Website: lowes
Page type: review-order
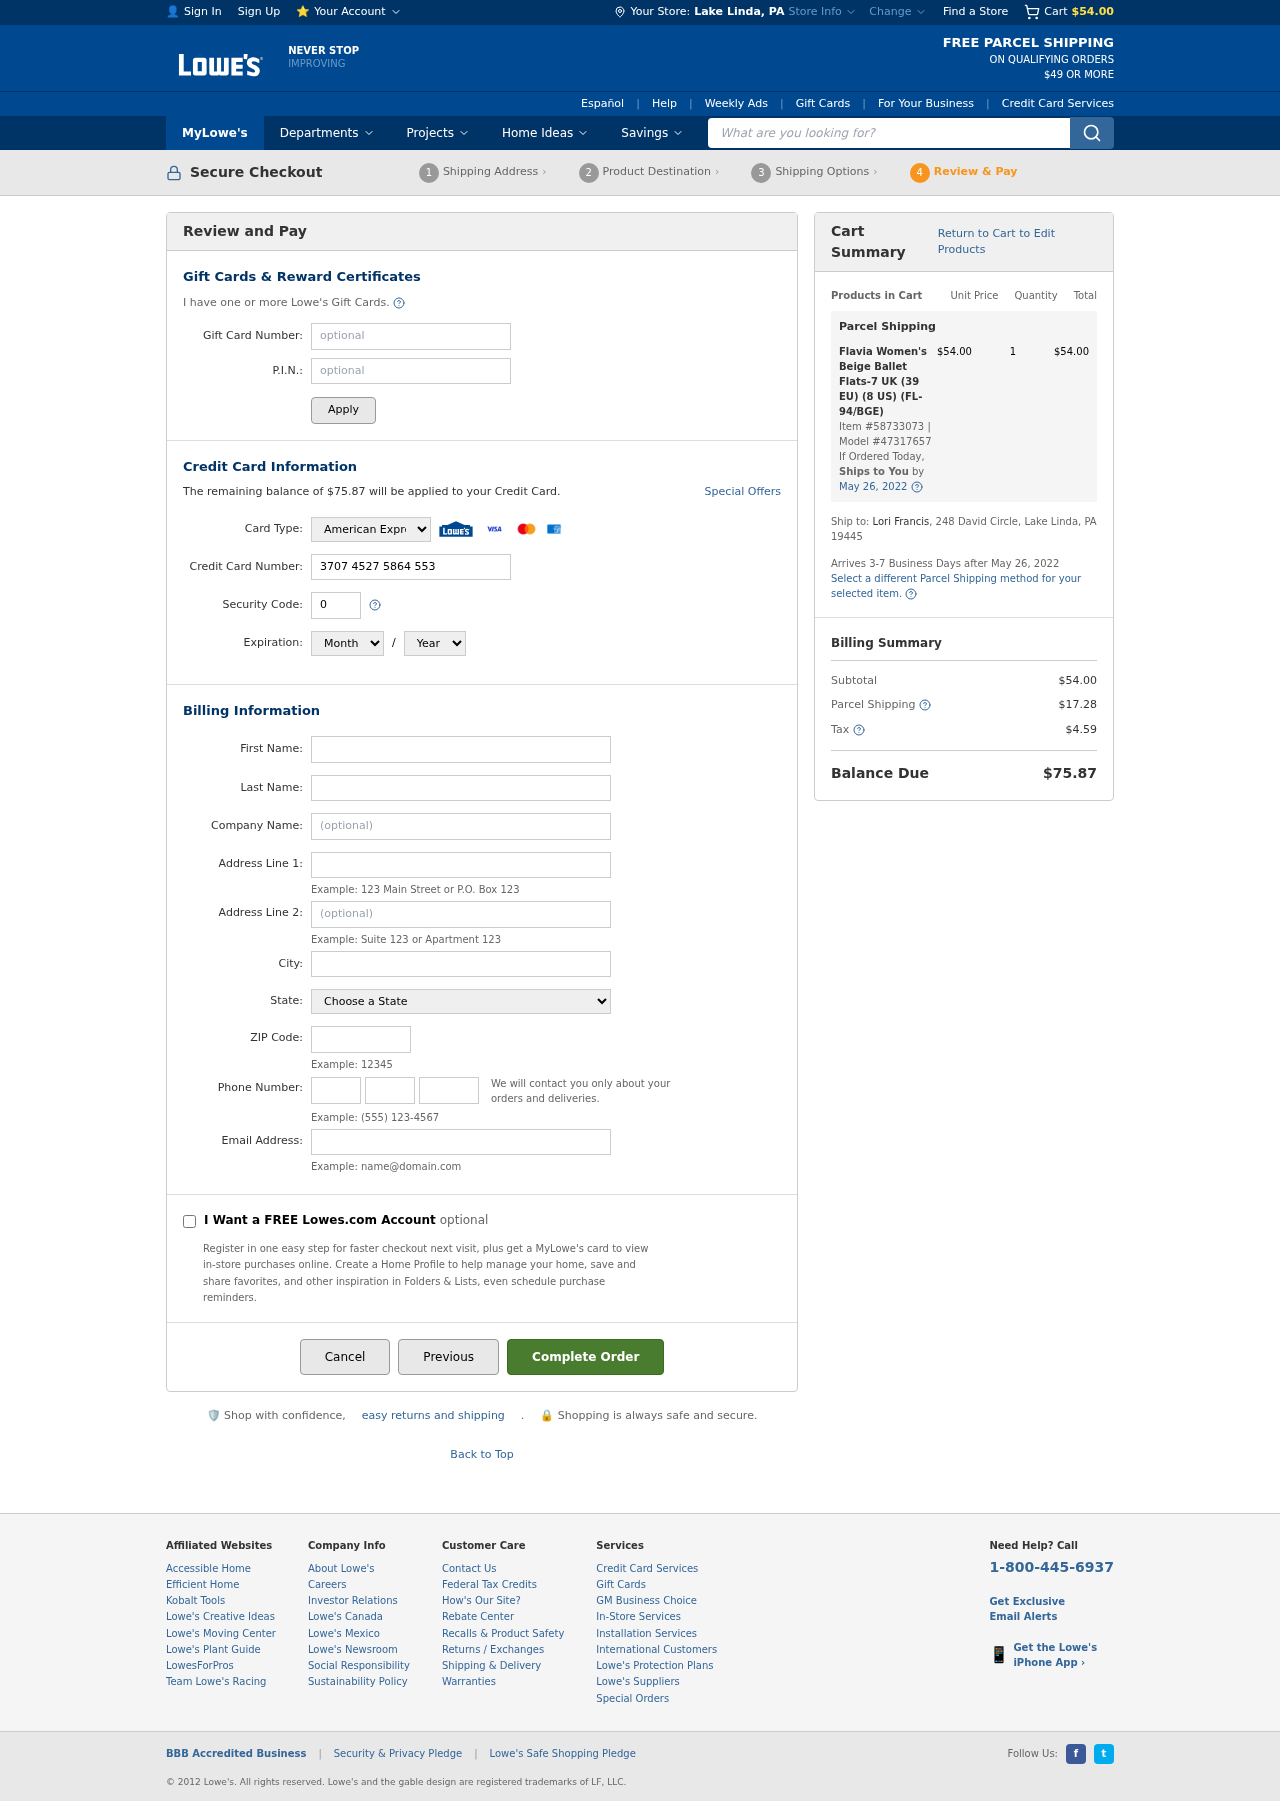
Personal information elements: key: PII_CARD_CVV
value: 0395
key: PII_CARD_EXPIRY_MONTH
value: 11
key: PII_CARD_EXPIRY_YEAR
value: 29
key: PII_CARD_NUMBER
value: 3707 4527 5864 553
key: PII_CARD_TYPE
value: American Express
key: PII_CITY
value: Lake Linda
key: PII_CITY_STATE
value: Lake Linda, PA
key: PII_EMAIL
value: lori_francis@yahoo.com
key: PII_FIRSTNAME
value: Lori
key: PII_LASTNAME
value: Francis
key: PII_PHONE_AREA
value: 395
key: PII_PHONE_PREFIX
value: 231
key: PII_PHONE_SUFFIX
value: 5426
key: PII_POSTCODE
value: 19445
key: PII_STATE
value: Pennsylvania
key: PII_STREET
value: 248 David Circle
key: PII_STREET2
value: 248 David Circle
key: PII_FULLNAME2
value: Lori Francis
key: PII_STATE_ABBR
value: PA
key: PII_POSTCODE_FULL
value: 19445
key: PII_CITY_STATE_ZIP
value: Lake Linda, PA 19445
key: PII_POSTCODE_NUMERIC
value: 19445
Product elements: key: PRODUCT1_NAME
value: Flavia Women's Beige Ballet Flats-7 UK (39 EU) (8 US) (FL-94/BGE)
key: PRODUCT1_PRICE
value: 54
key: PRODUCT1_QUANTITY
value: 1
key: PRODUCT1_ITEM_NUMBER
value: Item #58733073
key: PRODUCT1_MODEL_NUMBER
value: Model #47317657
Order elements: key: ORDER_SUBTOTAL
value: $54.00
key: ORDER_BALANCE_DUE
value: $75.87
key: ORDER_SHIPPING_DATE
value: May 26, 2022
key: ORDER_ITEM_TOTAL
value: $54.00
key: ORDER_SHIPPING_DATE2
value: May 26, 2022
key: ORDER_SHIPPING_COST
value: $17.28
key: ORDER_TAX
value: $4.59
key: ORDER_TOTAL
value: $75.87
Search elements: key: HEADER_SEARCH
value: What are you looking for?